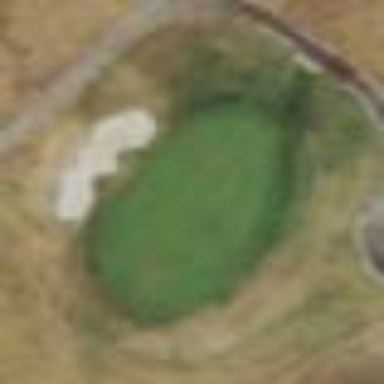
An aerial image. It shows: Rough grassy area used for golf.